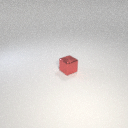
small red metal cube